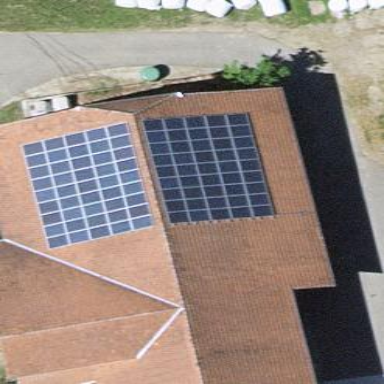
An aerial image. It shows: Solar power generator using photovoltaic method with solar photovoltaic panel types.